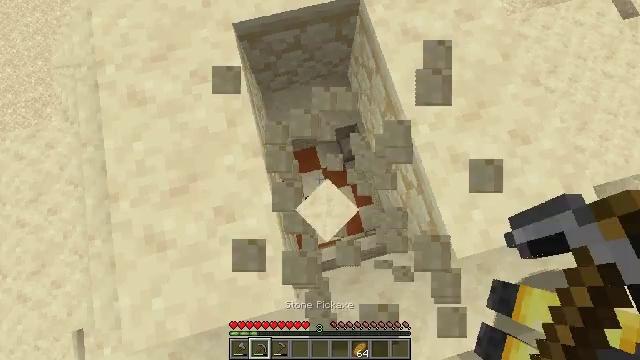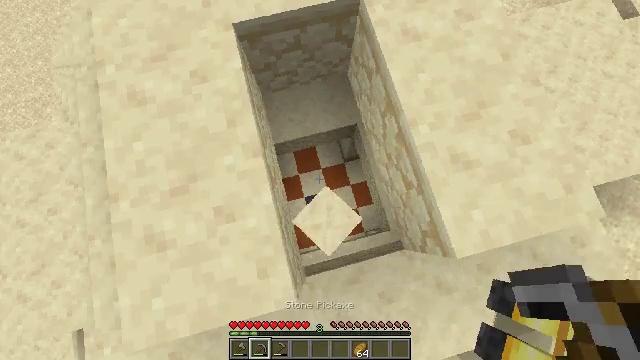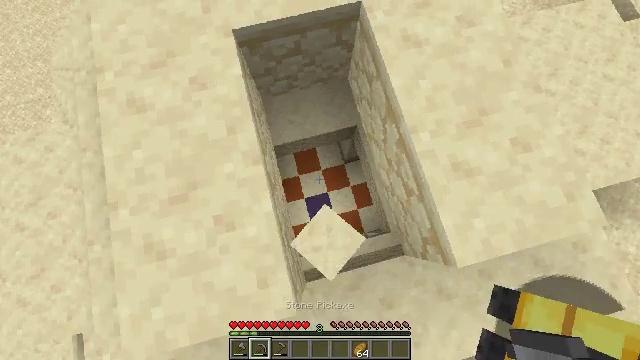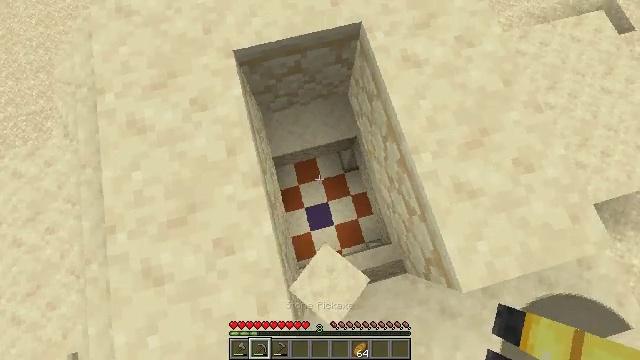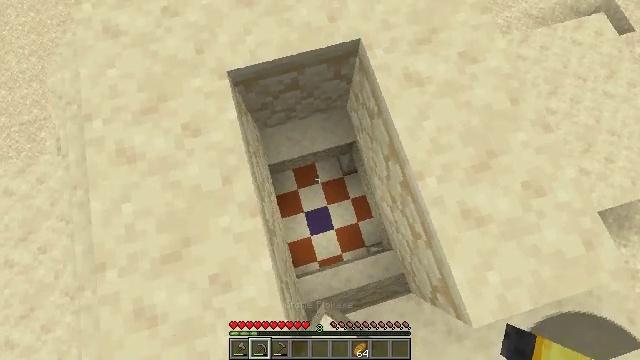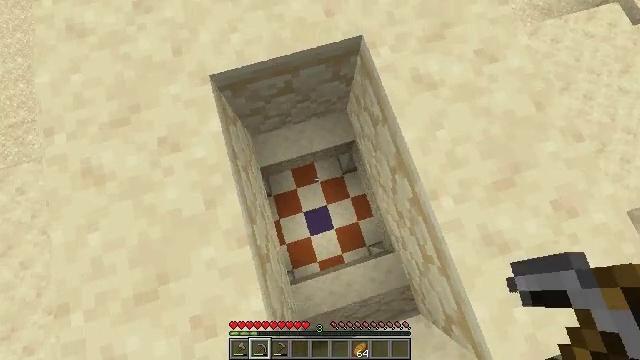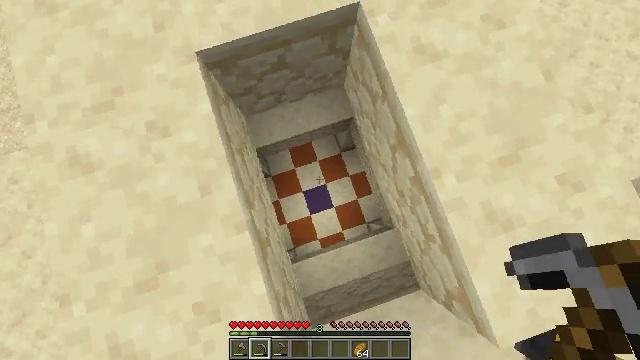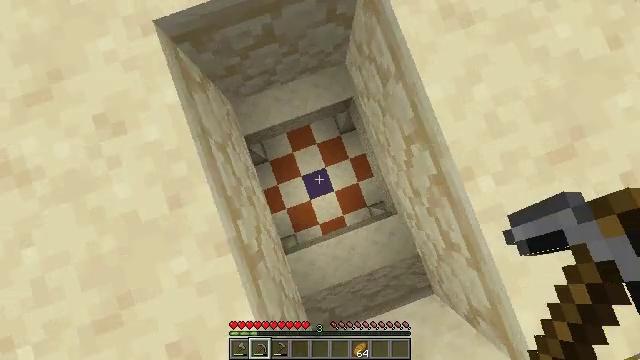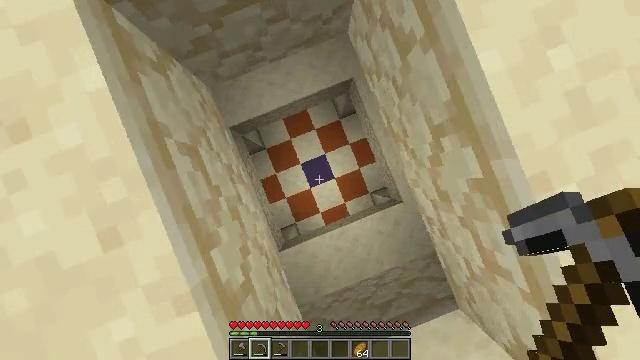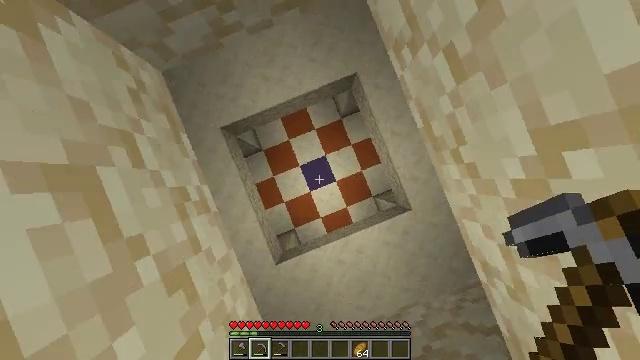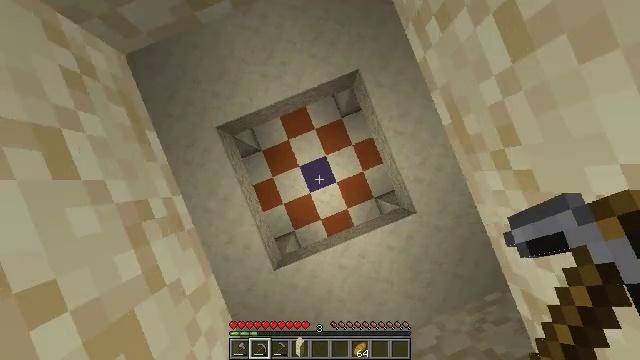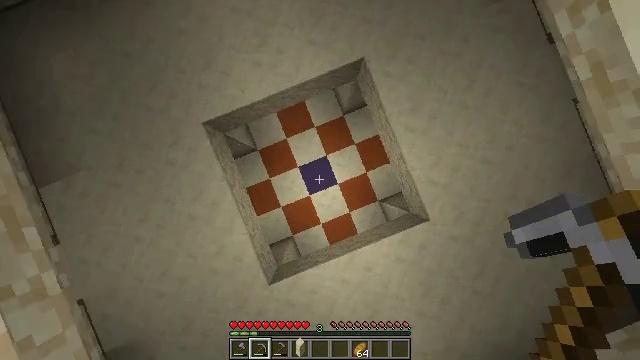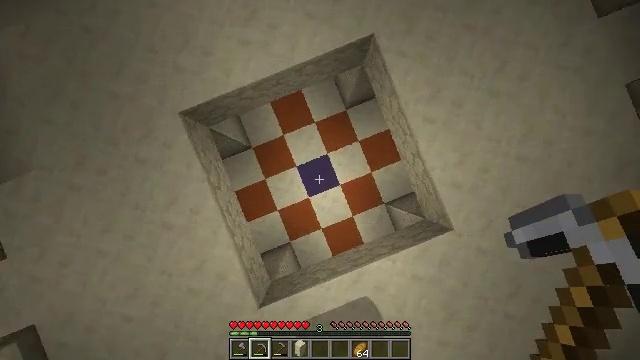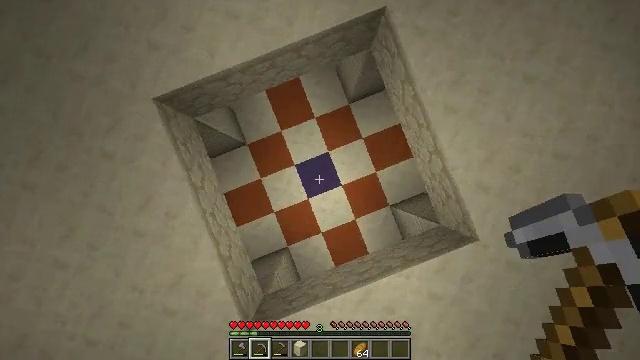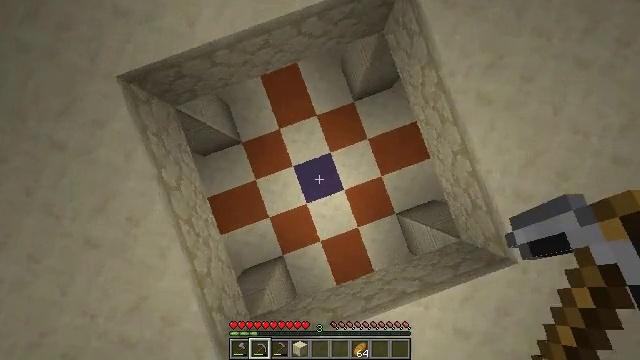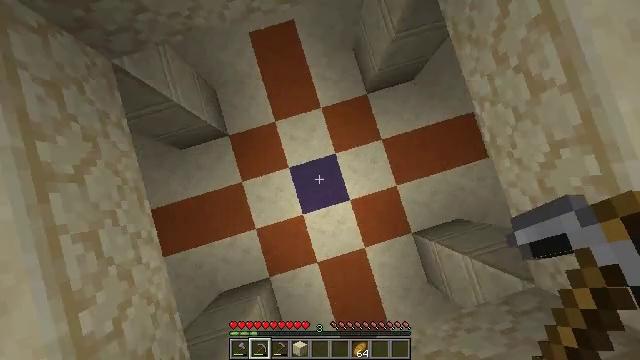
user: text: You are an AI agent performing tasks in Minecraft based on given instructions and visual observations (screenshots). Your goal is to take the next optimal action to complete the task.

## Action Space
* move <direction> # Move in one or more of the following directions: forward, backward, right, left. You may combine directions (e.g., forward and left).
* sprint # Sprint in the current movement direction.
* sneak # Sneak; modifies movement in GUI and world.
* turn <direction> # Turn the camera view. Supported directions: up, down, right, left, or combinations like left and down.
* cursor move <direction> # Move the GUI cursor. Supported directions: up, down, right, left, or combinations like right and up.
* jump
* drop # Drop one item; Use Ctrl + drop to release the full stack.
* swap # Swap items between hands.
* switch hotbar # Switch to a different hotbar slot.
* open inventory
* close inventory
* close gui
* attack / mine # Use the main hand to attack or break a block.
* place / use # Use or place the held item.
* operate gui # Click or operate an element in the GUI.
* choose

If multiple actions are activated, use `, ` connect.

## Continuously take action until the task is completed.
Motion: motion action
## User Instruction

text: Gather blue terracotta by attacking it.
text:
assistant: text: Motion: attack / mine
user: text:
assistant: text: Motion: move forward, attack / mine
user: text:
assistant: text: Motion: move forward, turn up
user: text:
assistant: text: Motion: move forward, turn right
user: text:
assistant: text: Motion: move forward, turn down
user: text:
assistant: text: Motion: move forward, turn right and down
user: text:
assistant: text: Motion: turn right and down
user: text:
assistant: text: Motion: turn right and down
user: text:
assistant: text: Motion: move back
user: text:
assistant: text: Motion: move back
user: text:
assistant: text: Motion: move back
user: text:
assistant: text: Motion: move back
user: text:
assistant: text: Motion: move back
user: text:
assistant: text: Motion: move back, turn left
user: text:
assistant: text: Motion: move back, turn left and up
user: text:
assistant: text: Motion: move back, turn left and up
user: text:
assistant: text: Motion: move back, turn left and up
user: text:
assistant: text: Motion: move back, attack / mine
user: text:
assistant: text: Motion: move back, attack / mine
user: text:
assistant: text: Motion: move back, turn left and up, attack / mine
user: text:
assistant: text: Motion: turn left and up, attack / mine
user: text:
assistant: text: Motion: turn left, attack / mine
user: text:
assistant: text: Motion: attack / mine
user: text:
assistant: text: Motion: turn up, attack / mine
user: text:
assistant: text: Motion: turn up, attack / mine
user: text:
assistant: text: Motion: attack / mine
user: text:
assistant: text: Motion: attack / mine
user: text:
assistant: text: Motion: attack / mine
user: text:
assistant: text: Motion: turn up, attack / mine
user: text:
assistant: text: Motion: turn up, attack / mine